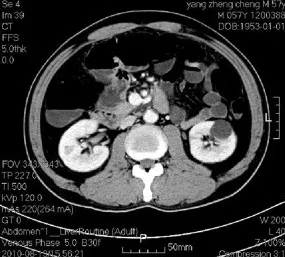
The abdominal computerized tomography scan revealed intestinal obstruction.
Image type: radiology (ct)